Interaction volume radius: 5 \u00c5
Interaction volume height: 35 \u00c5
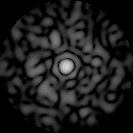
Disorder parameter: 0.8144